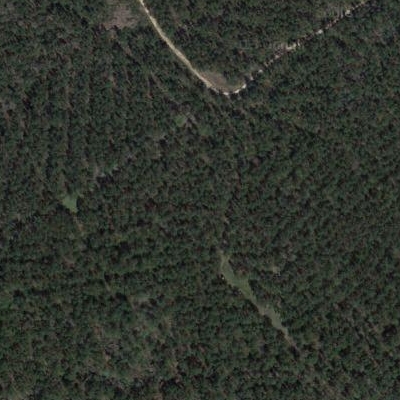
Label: Forest